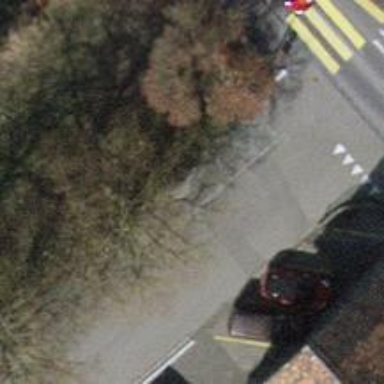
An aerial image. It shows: Street cabinet.